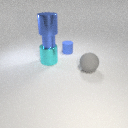
large cyan metal cylinder in front of small blue rubber cylinder